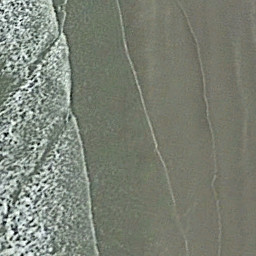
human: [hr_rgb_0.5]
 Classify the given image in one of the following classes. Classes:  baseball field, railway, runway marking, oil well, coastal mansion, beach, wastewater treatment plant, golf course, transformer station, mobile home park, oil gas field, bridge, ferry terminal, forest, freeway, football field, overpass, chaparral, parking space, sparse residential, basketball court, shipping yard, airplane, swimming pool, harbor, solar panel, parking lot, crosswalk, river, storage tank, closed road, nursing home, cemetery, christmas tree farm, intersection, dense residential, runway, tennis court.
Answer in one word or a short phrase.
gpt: beach